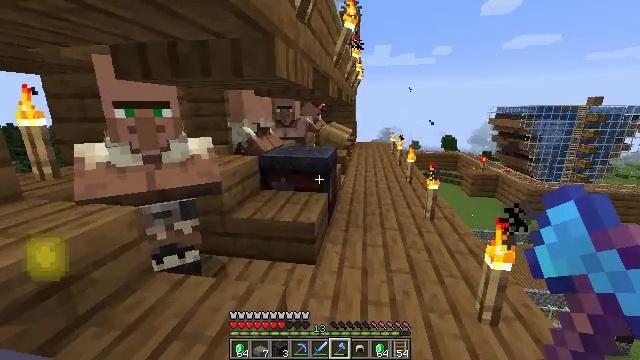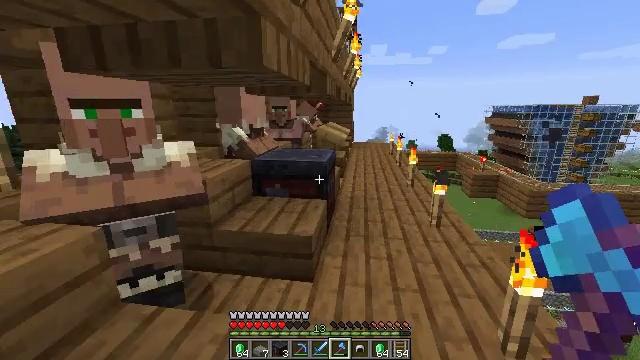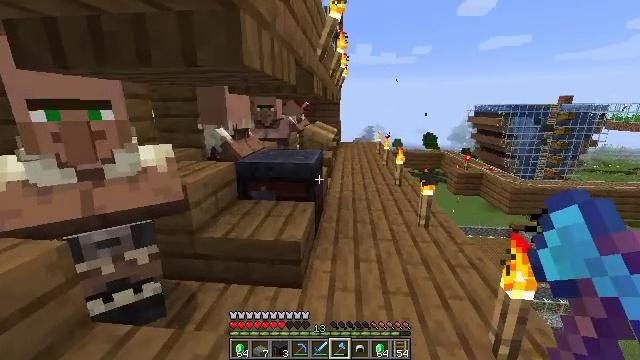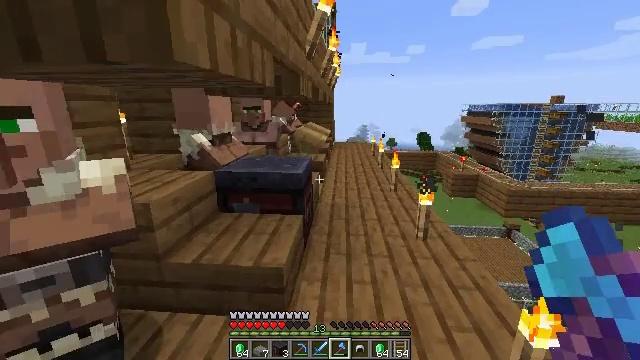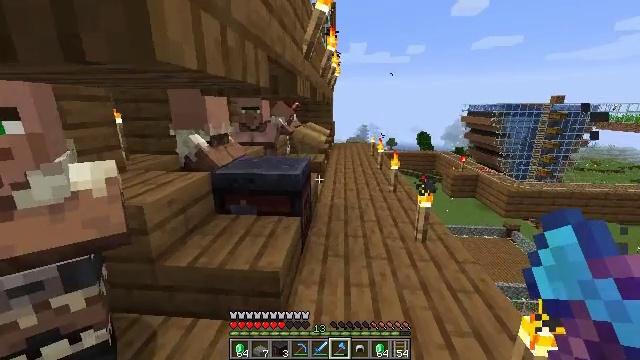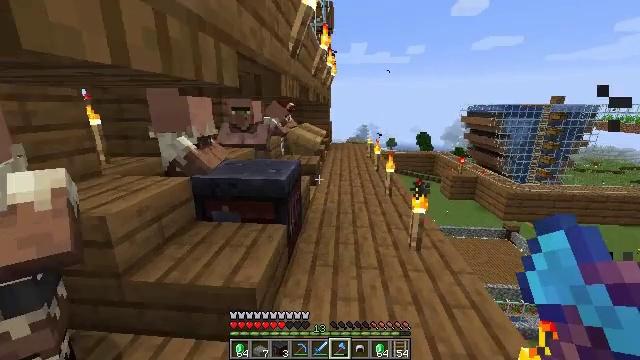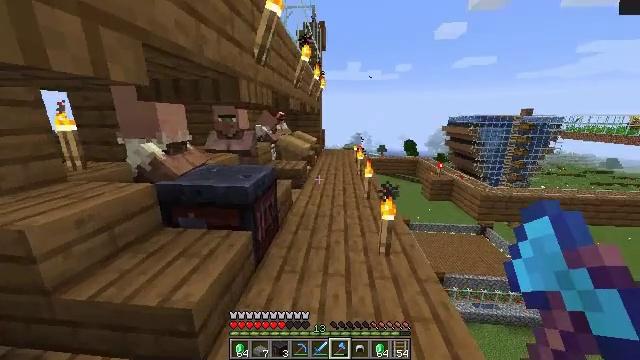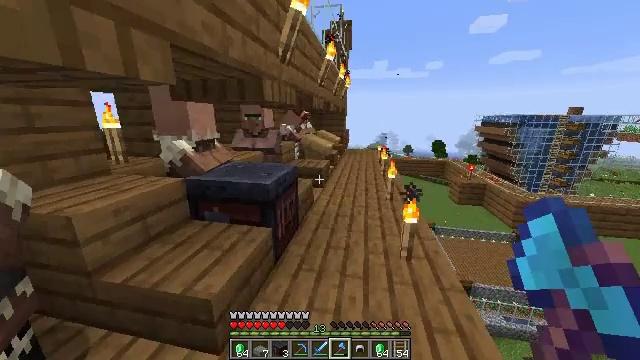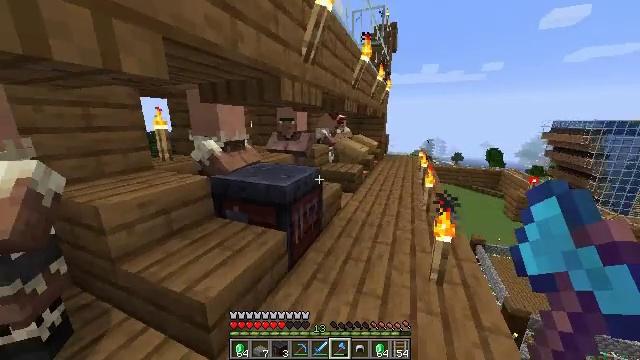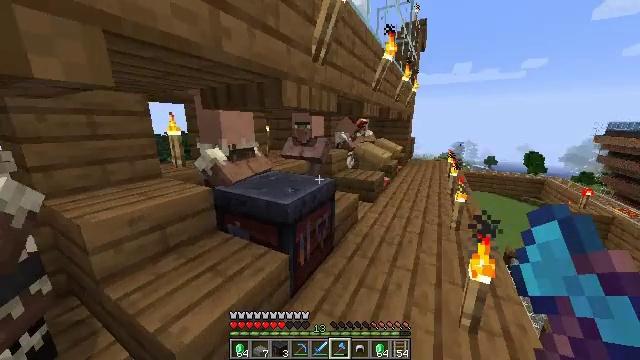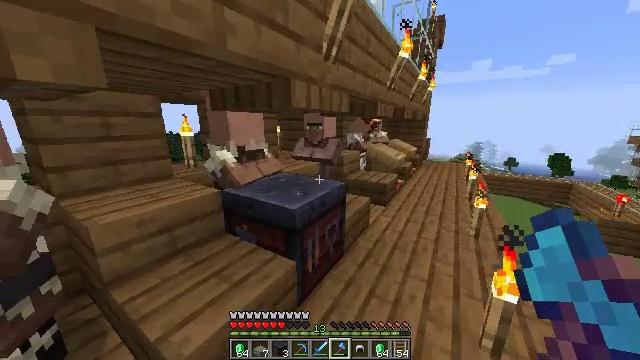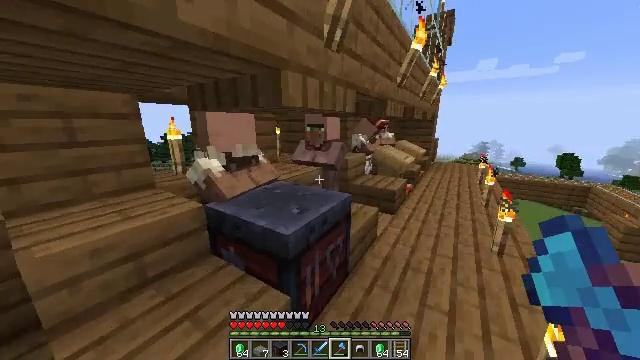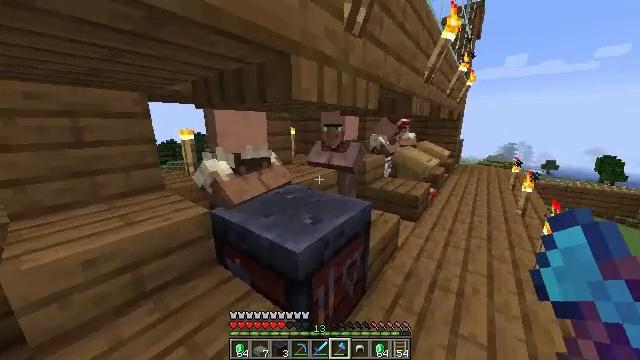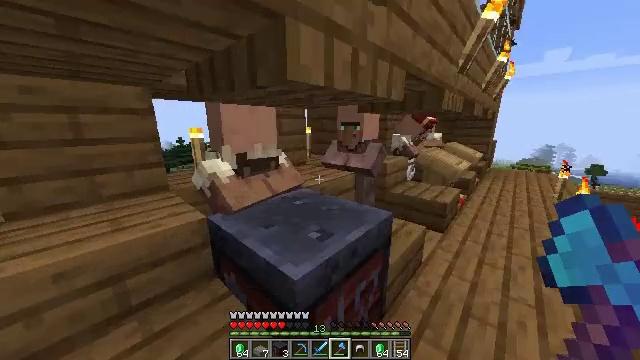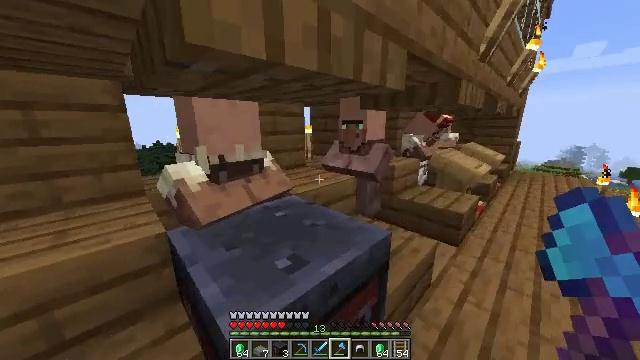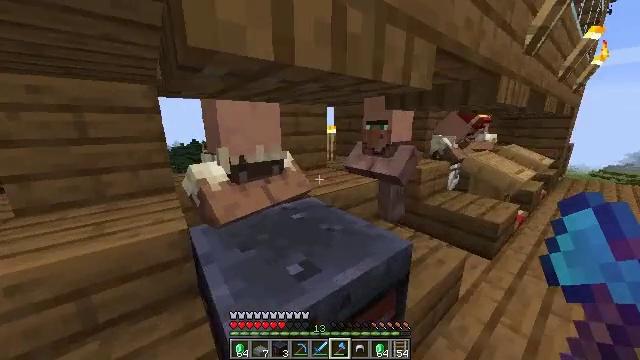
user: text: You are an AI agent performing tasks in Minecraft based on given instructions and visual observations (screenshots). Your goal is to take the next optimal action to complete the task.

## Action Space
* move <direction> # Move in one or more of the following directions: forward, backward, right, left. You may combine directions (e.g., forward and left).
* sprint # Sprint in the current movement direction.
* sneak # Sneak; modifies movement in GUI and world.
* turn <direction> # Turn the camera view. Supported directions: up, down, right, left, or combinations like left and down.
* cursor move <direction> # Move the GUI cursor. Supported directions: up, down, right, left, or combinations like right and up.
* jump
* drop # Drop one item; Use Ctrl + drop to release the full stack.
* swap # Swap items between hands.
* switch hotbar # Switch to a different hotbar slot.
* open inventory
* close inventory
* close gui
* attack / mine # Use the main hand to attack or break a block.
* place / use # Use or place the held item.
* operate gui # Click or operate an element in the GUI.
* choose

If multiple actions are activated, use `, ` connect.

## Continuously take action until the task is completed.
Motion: motion action
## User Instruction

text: Recycle the smithing table.
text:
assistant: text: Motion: move forward
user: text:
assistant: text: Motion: move forward, turn right
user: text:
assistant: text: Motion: move forward and move right, turn right
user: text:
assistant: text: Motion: move forward and move right, sprint
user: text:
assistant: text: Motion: move forward and move right, sprint
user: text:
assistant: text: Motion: move forward and move right, sprint
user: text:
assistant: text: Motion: move forward and move right, sprint, turn left
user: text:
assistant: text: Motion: move forward, sprint, turn left
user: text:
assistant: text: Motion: move forward, turn left
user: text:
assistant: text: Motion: move forward, turn left
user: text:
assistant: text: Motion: move forward, turn left
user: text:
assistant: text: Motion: move forward, turn left
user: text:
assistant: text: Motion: move forward and move right, turn left
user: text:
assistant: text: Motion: move forward and move right, turn left
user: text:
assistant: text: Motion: move forward and move right, turn left
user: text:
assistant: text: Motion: move forward and move right, turn left and up
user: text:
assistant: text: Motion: turn left and up
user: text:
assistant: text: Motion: turn left
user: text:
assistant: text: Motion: no_op
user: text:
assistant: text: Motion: turn left and up
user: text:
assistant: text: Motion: turn left
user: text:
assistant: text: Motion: no_op
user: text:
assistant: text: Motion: no_op
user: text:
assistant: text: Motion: use / place
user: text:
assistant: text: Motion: use / place
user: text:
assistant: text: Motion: use / place
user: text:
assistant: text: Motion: use / place
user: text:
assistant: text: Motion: no_op
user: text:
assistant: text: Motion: open gui
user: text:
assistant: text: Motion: no_op